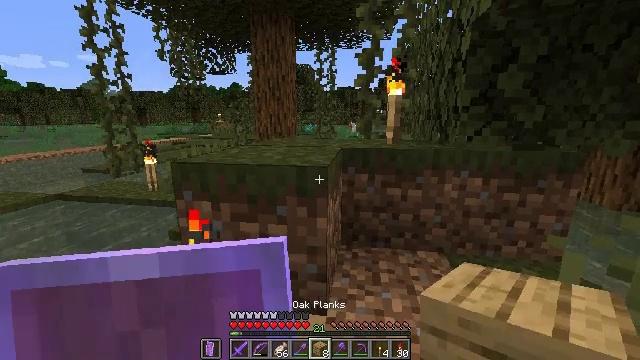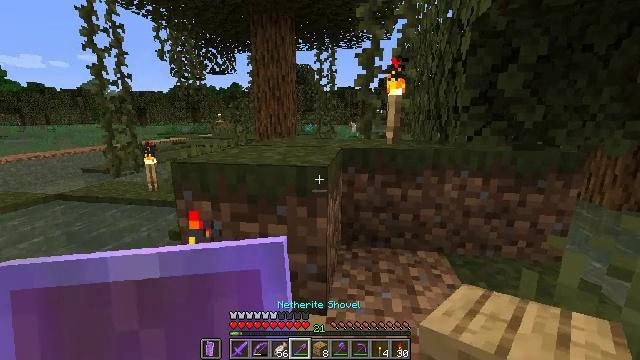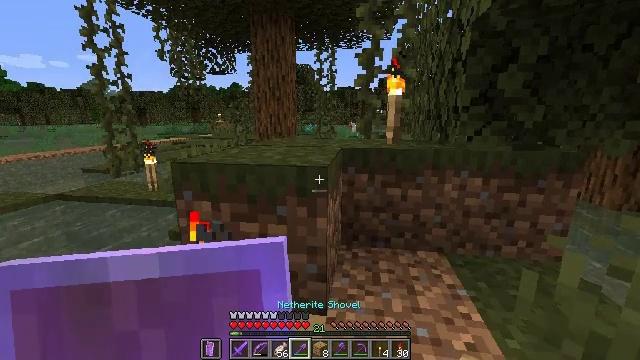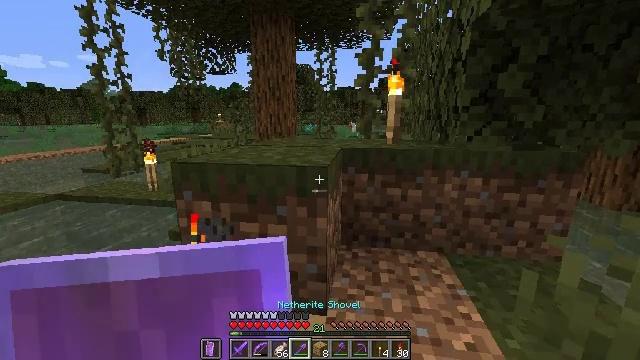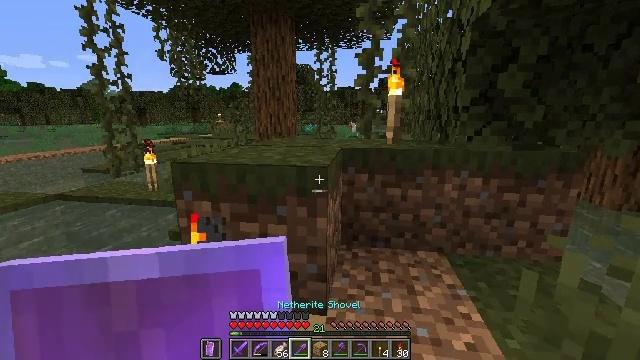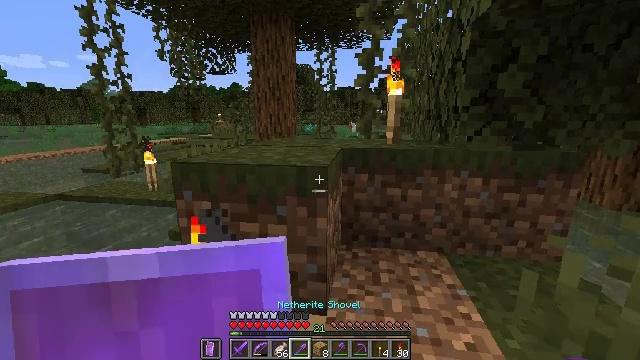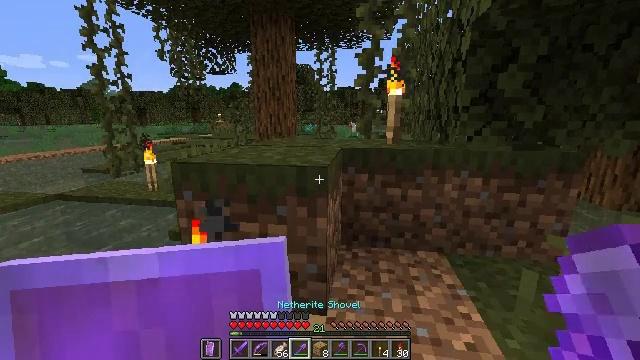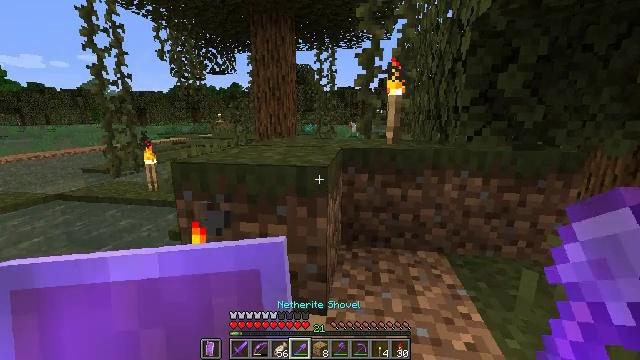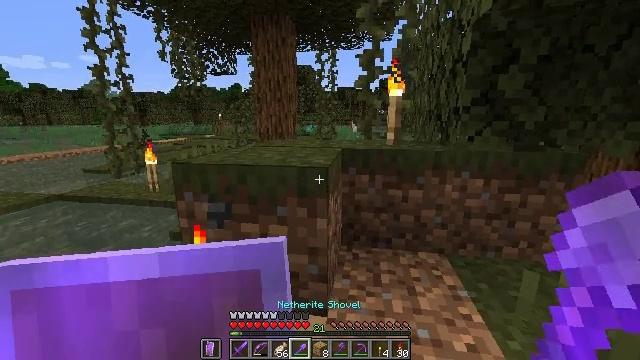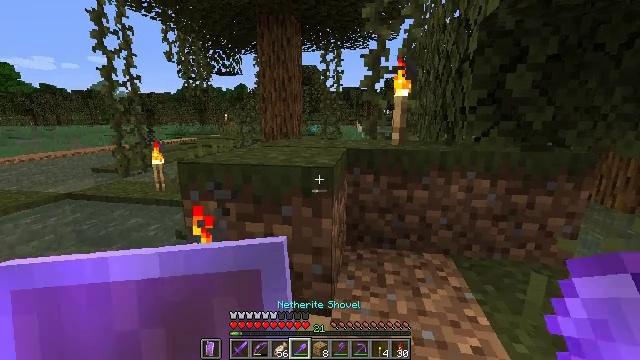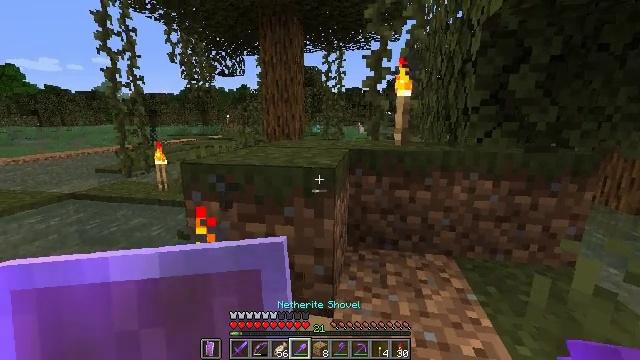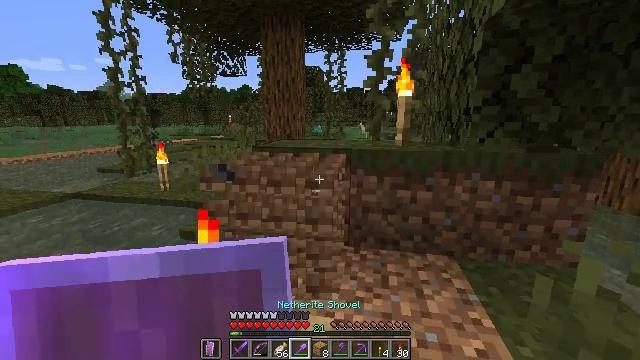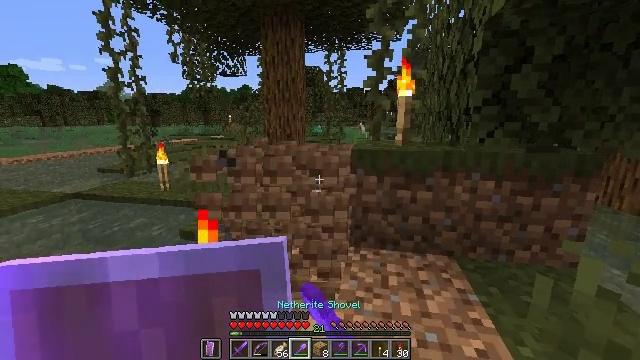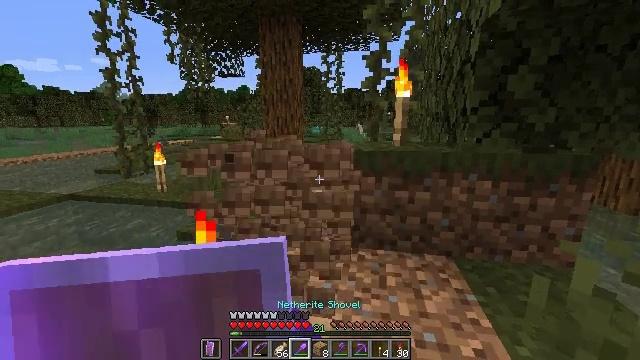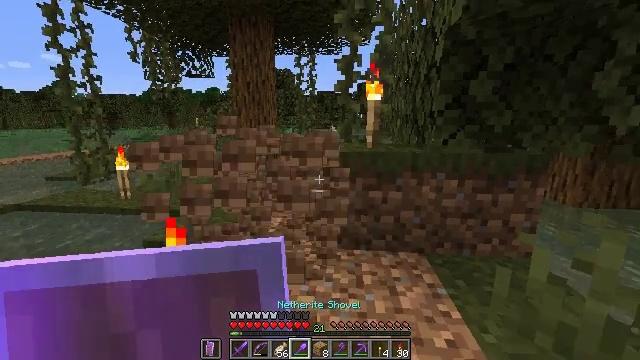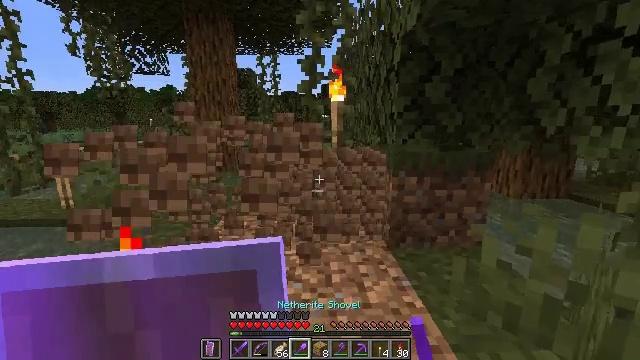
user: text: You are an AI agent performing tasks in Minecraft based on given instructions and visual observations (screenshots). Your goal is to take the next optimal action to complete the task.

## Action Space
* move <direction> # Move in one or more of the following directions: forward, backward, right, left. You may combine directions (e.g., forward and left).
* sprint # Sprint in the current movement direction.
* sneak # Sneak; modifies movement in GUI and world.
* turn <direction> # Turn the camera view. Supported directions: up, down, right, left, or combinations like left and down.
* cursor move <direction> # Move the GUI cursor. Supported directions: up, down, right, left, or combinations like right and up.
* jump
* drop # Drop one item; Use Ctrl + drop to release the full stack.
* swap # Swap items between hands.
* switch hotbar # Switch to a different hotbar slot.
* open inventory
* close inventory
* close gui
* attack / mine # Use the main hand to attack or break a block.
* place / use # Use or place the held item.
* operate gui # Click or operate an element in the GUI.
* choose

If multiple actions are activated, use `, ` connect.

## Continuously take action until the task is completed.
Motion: motion action
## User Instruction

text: Break the grass block.
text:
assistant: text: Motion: sneak
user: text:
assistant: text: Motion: sneak
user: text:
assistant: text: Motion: sneak
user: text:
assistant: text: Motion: sneak
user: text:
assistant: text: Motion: sneak
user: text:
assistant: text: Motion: sneak
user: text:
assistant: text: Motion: sneak
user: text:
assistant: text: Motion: sneak
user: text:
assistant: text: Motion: sneak, turn left
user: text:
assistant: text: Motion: sneak
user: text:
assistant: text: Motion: sneak, attack / mine
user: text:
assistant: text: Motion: sneak, attack / mine
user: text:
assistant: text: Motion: sneak, attack / mine
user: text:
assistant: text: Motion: sneak, turn right, attack / mine
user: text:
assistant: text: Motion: sneak, turn right, attack / mine
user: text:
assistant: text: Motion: sneak, turn right, attack / mine
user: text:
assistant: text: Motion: sneak, turn right, attack / mine
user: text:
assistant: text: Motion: sneak, turn right, attack / mine
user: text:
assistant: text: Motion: sneak, turn right, attack / mine
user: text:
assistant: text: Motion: sneak, turn right, attack / mine
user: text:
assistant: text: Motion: sneak, attack / mine
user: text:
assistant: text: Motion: sneak, attack / mine
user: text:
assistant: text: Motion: sneak
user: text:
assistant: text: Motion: sneak